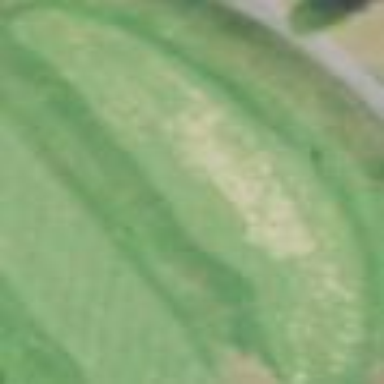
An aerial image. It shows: Golf tee on grassy land.